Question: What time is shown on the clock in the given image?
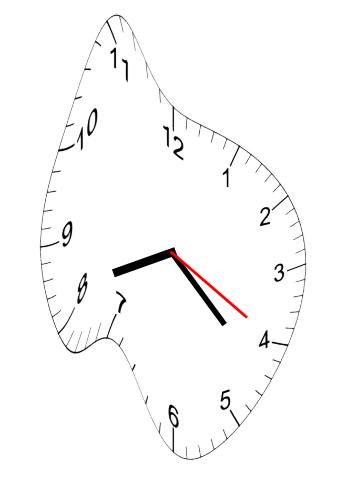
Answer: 08:22:20